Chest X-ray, PA view. Patient: 53 years old, sex M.
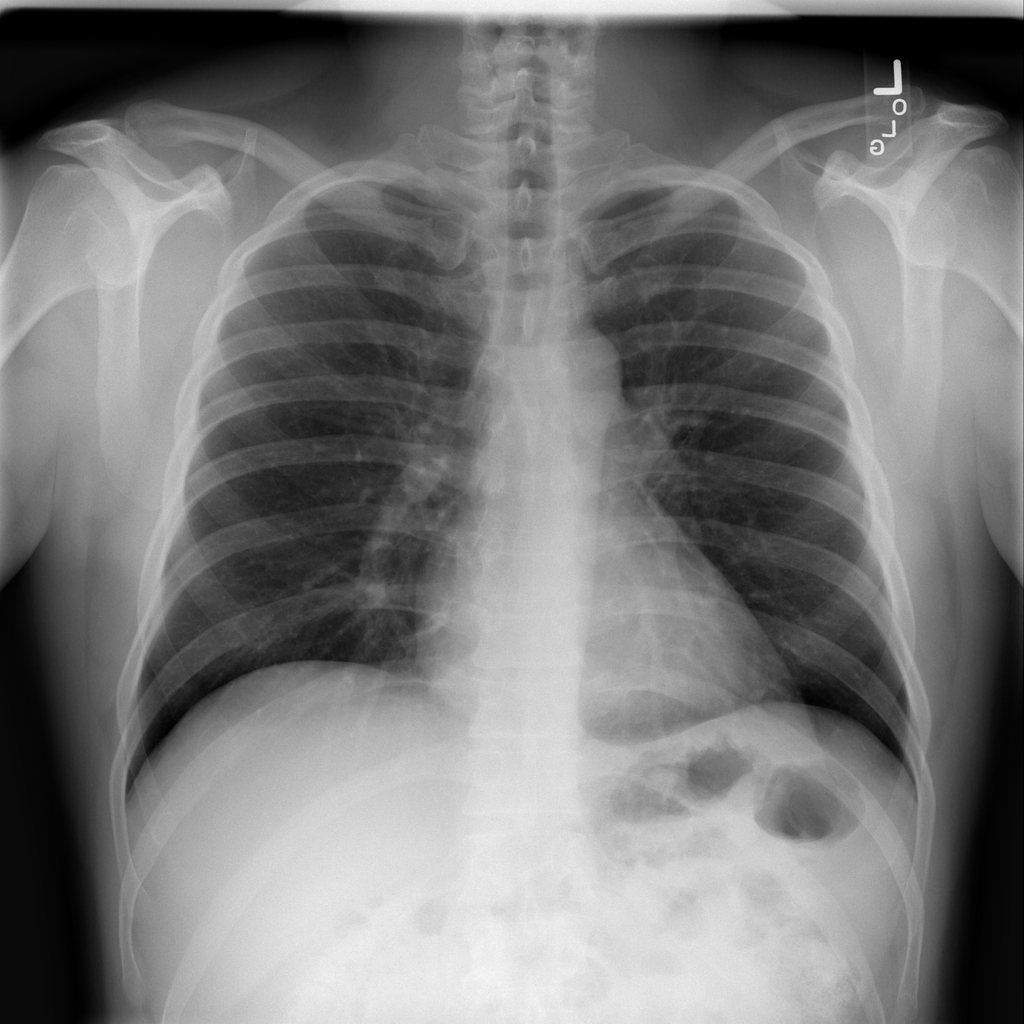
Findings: No Finding